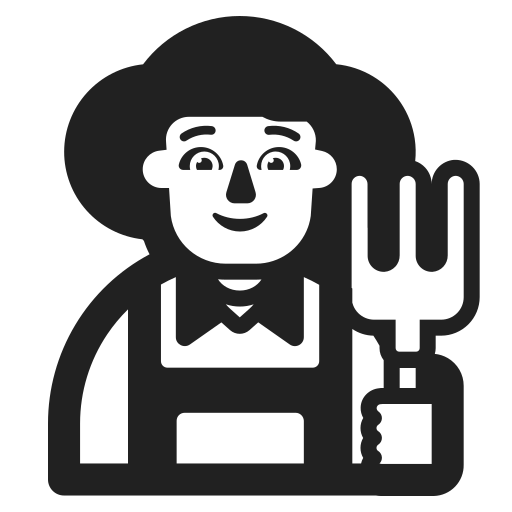
farmer high contrast default